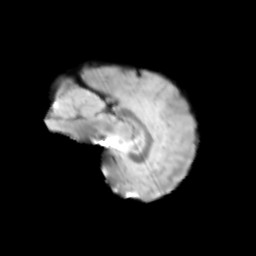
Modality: T2w
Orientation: sagittal
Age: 12
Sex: male
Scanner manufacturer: siemens
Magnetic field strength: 3 T
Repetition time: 3.8 s
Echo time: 0.07 s